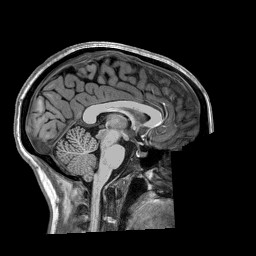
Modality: T1w
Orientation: sagittal
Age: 23
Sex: female